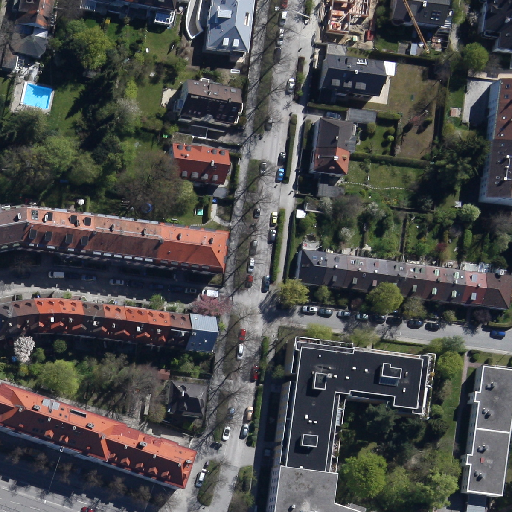
Referring expression: paved road along with tree